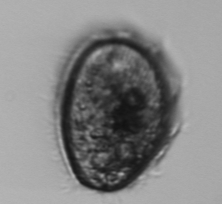
Label: Pleuronema